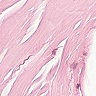
Metastatic tissue present: no